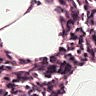
Metastatic tissue present: no